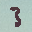
Label: 3